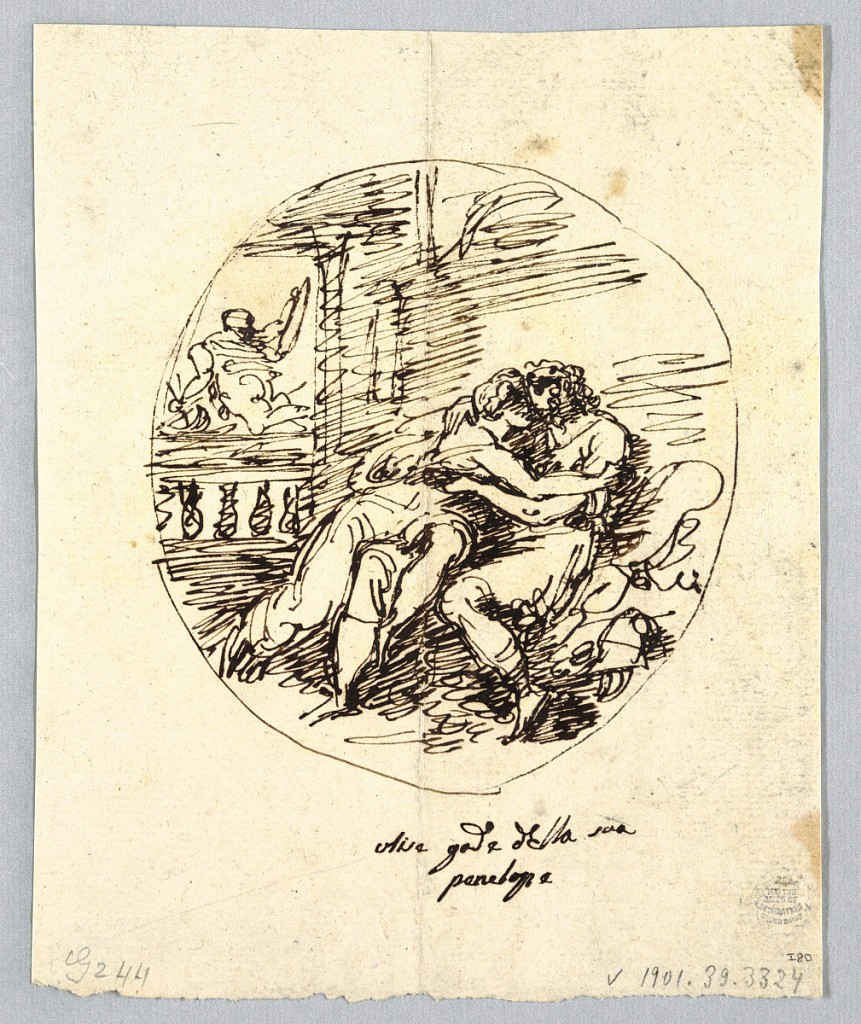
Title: Ulysses and Penelope Embracing Each other
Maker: Felice Giani, Italian, 1758–1823
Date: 1800–1820
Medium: Pen and brown ink over traces of graphite and black chalk on cream laid paper
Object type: Drawing
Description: Ulysses and Penelope shown seated upon thrown. Cupid flying away. On Verso: framed lozenge gem at center. Shown laterally, scroll palmettes and above and below blossoms.